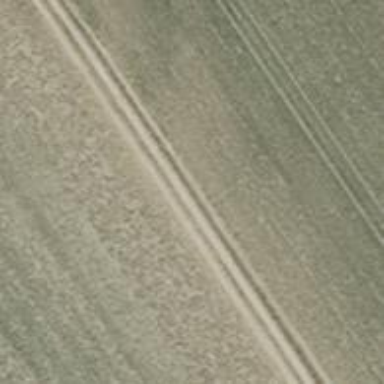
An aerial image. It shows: Sandy track with grade4 tracktype.